Aerial crown-view tile of a tropical tree (Barro Colorado Island, Panama), acquired 20240813:
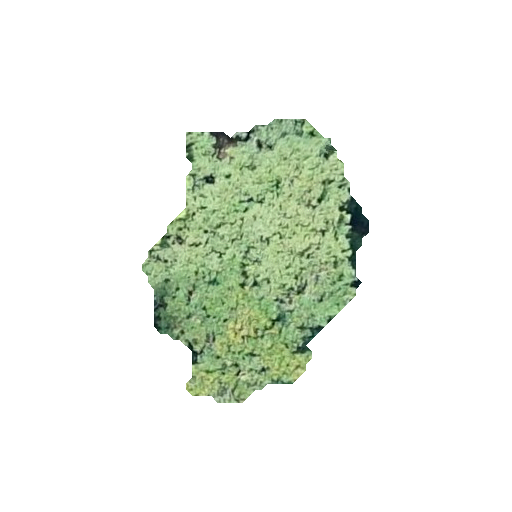
Species: Trichilia tuberculata
GBIF accepted scientific name: Trichilia tuberculata
Crown area: 65.871 m²